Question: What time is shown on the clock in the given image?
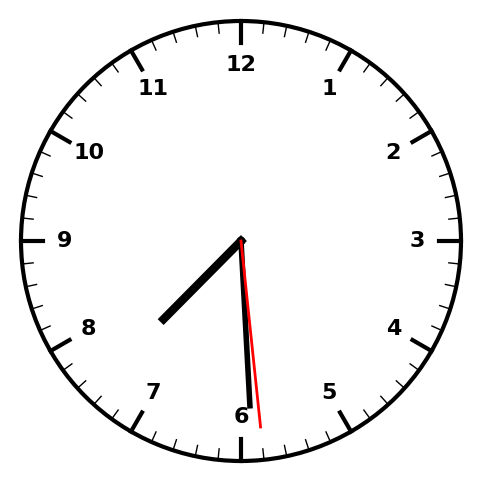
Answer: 07:29:29